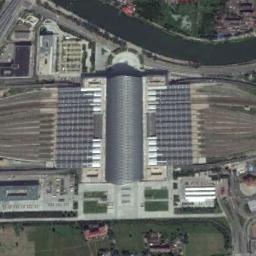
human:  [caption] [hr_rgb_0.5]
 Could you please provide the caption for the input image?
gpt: Many buildings of different shapes and sizes are beside the railway station .

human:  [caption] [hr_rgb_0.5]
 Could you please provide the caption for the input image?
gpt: There is a fully equipped railway station in the city .

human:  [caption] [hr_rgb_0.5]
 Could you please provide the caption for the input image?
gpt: The railway station is next to the grass and the river .

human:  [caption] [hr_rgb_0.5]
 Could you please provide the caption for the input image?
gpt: The railway station has lots of railways and a big building and a river is next to the railway station .

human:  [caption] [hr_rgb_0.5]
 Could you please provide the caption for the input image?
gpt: There are some buildings and a river beside the railway station .